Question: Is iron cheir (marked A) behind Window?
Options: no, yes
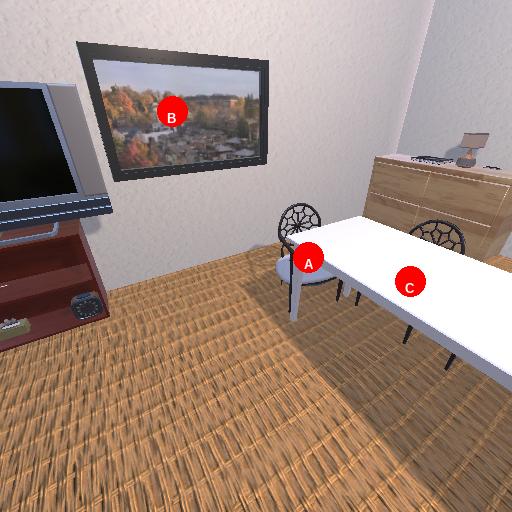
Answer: no